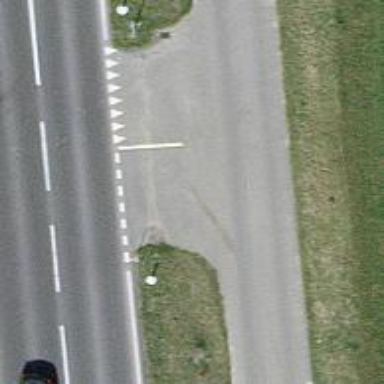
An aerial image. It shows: Well-maintained track road with grade 1 tracktype.